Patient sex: M
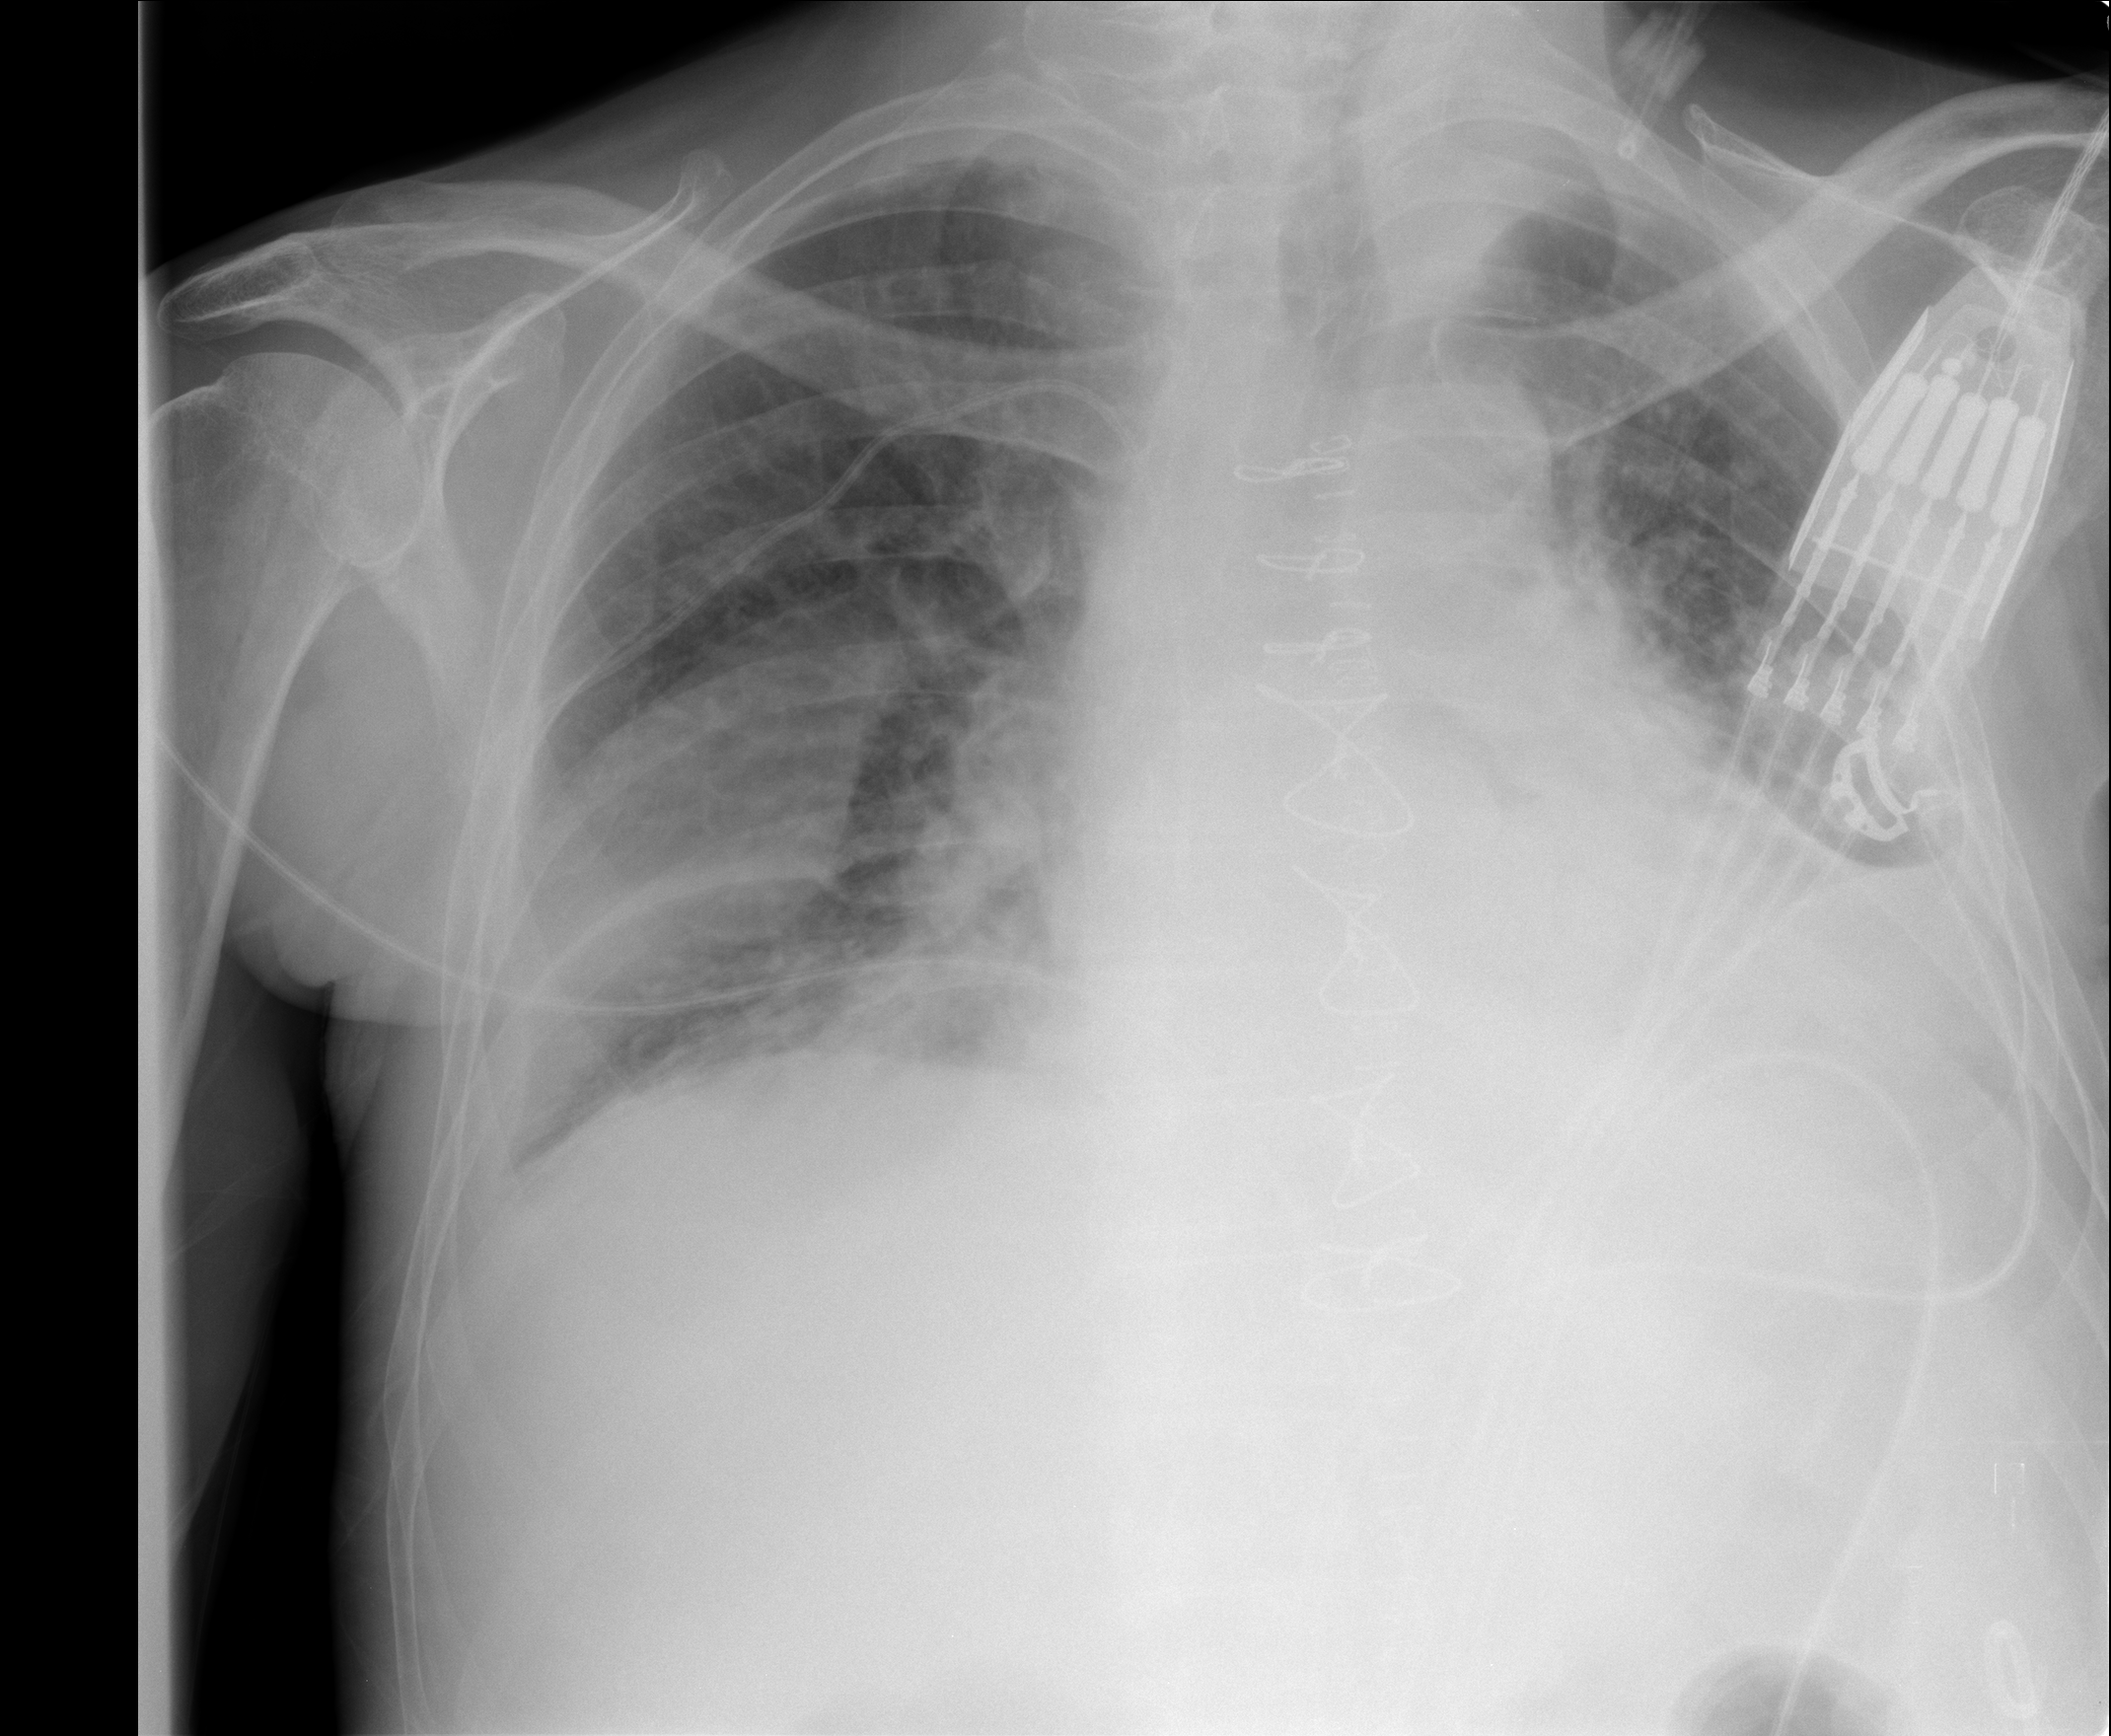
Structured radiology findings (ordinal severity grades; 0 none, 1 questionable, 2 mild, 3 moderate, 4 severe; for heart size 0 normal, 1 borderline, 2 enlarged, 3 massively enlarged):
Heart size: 0
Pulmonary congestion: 2
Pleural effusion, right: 2
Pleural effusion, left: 2
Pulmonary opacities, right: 0
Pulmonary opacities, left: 0
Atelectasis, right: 2
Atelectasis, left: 0